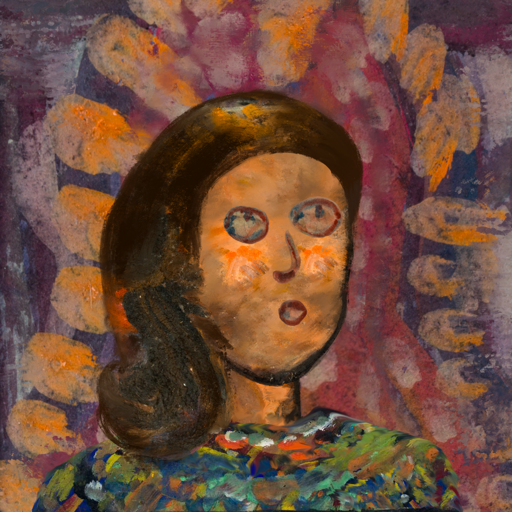
Background: Doll, Head And Neck Side: Gypsy_Queen, Face Side: Orphan, Bust: An_Impression, Hair Side: Gypsy_Queen, Head Accessory: Blank, Second Necklace: Blank, Necklace: Blank, Baby: Blank